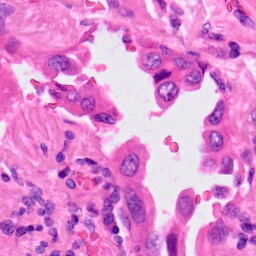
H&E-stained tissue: Lung